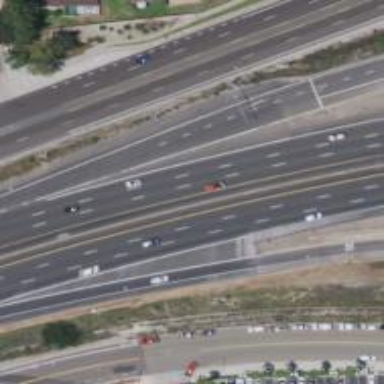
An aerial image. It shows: Motorway link.